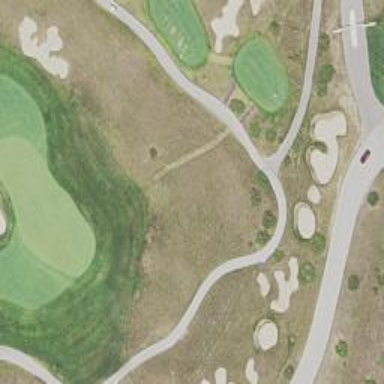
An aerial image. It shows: Pathway for golf carts.